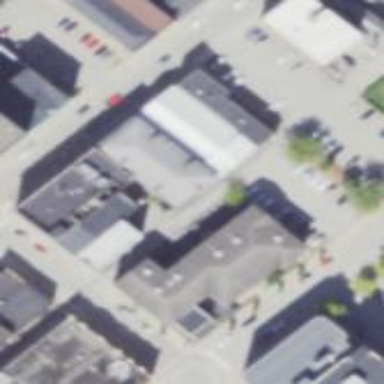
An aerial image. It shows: Commercial building.